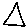
Label: triangle